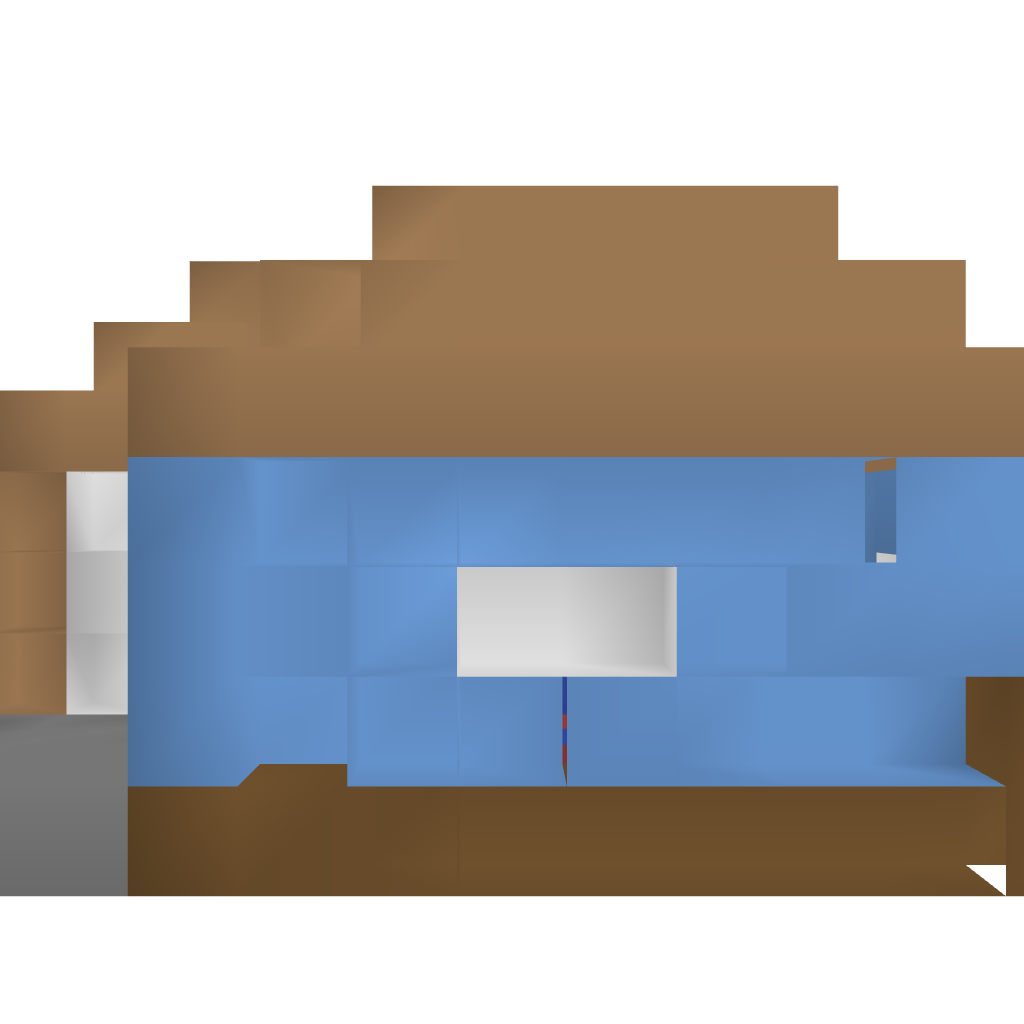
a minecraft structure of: Kleine Hütte good quality